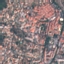
Land use / land cover: Residential